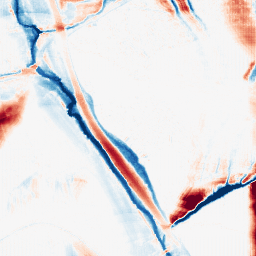
Category: morphological
Decomposition family: morphological_ellipse
Decomposition parameters: operation: average
width: 10
height: 50
Upsampling method: fft_zeropad
Upsampling parameters: scale: 2
Upsampling scale: 2